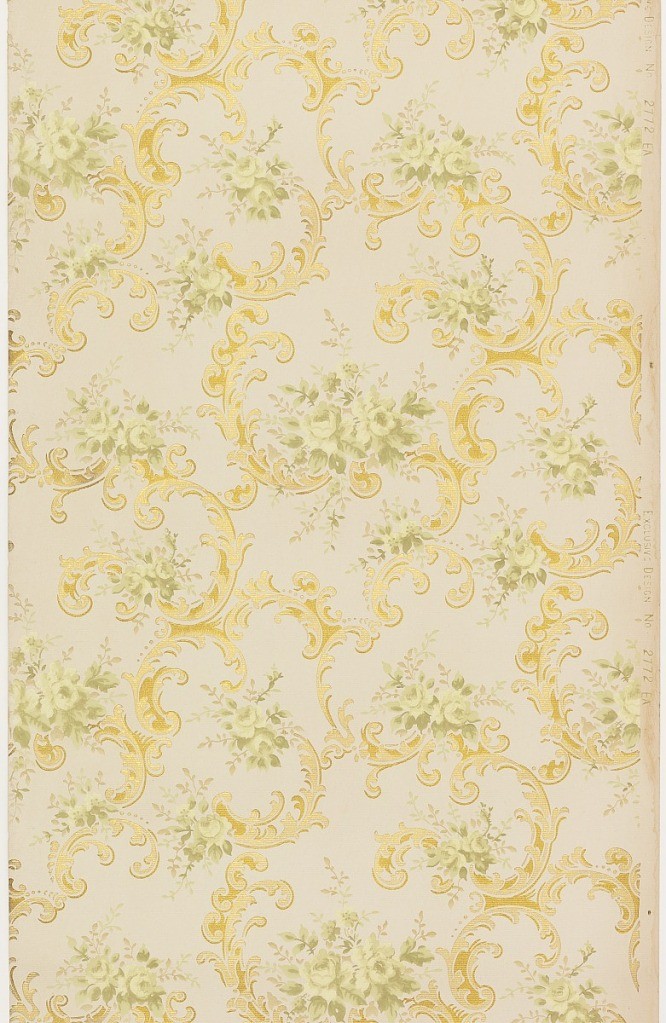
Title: Ceiling paper
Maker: Maxwell & Co., S.A., Chicago, Illinois, USA
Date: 1905–1915
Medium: Machine-printed paper, ribbed, liquid mica
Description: Rococo inspired ceiling paper with bold pattern of bold, asymmetrical foliate c and s-scrolls and floral sprays. Scrollwork is printed in tones of yellow and gold, floral sprays in muted greens. Khaki ground.